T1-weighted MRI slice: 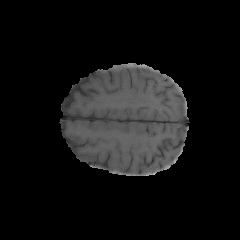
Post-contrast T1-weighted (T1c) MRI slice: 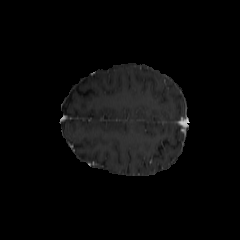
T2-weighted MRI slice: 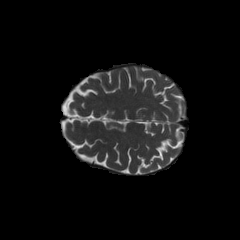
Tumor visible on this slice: no